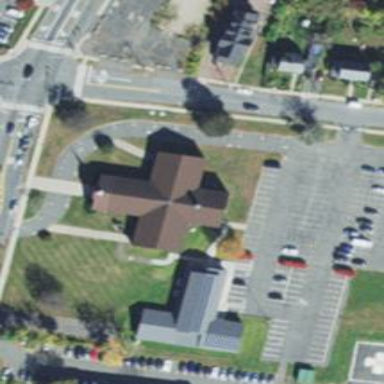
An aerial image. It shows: Building that serves as place of worship.